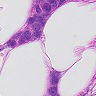
Metastatic tissue present: yes